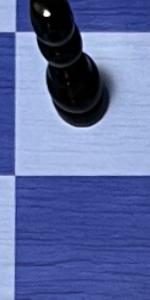
Label: Empty